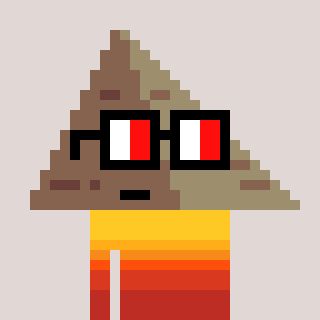
a pixel art character with square glasses with black frames and red eyes, a pyramid-shaped head and a grayscale-colored body on a warm background